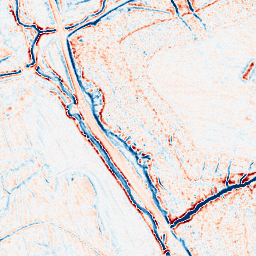
Category: edge_preserving
Decomposition family: bilateral
Decomposition parameters: d: 9
sigma_color: 150
sigma_space: 150
Upsampling method: sinc_hamming
Upsampling parameters: scale: 8
kernel_size: 16
Upsampling scale: 8